Question: I have to place on a web page a cylinder that looks like this:

it is composed by small images that overlaps to draw the curves on the surface. Every one of them is places on the page with a different img tag enveloped in an anchor with its own href. The z-index property of the img is used to make them overlap in the right way.
The cylinder has to be composed because it is dynamically created, as you can see from the image, its faces can have different colors.
What i need to do is to make all the faces clickable and each one has to point to a different URL.
My problem is, of course, that the cylinder has curves. And i have to be sure that the clicks points to the correct URL especially near the curves, it hasn't to be precise at pixel level, but at least acceptable.
I've tried to use a map with a single area for each of the images that composes the cylinder, but of course it didn't work, as i saw from the specifications, in such cases only the first declared map in the DOM works.
I'm thinking about to solve this via Javascript, but i think it wouldn't be an easy job, so i would be happy if someone can give me some advice on what should i try.
Oh, i cannot use HTML5 features to solve this.
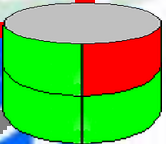
Answer: Neat application of older technology to solve a challenging puzzle.
I can think of two ways forward for you. One is to put a transparent (rectangular) image on top of the cylinder and create an HTML image map, using the 'shape="poly"' attribute. For resources, search for the HTML elements 'map' and 'area' for reference, especially the 'shape' attribute. There should be many good tutorials online. Nowadays this technique isn't used that much any more, but it was really popular in the late 90s.
Another way is to use event delegation in javascript, attaching an event listener to the primary container. On each of your image "pixels" apply a CSS class for the appropriate portion of the cylinder it is in. In your event handler, you can do something differently depending on the class of the clicked on image, and you can do this without the massive overhead of attaching an event on each individual "pixel". In JQuery this would be something like:
'''
$("#cylinder").on("click", ".green", function() { location.href = "green_url"; }
$("#cylinder").on("click", ".red", function() { location.href = "red url"; }
'''
assuming you put 'class="green"' on your green pixels and 'class="red"' on your red pixels. (You can do this by quadrant or other technique; color is just an example).